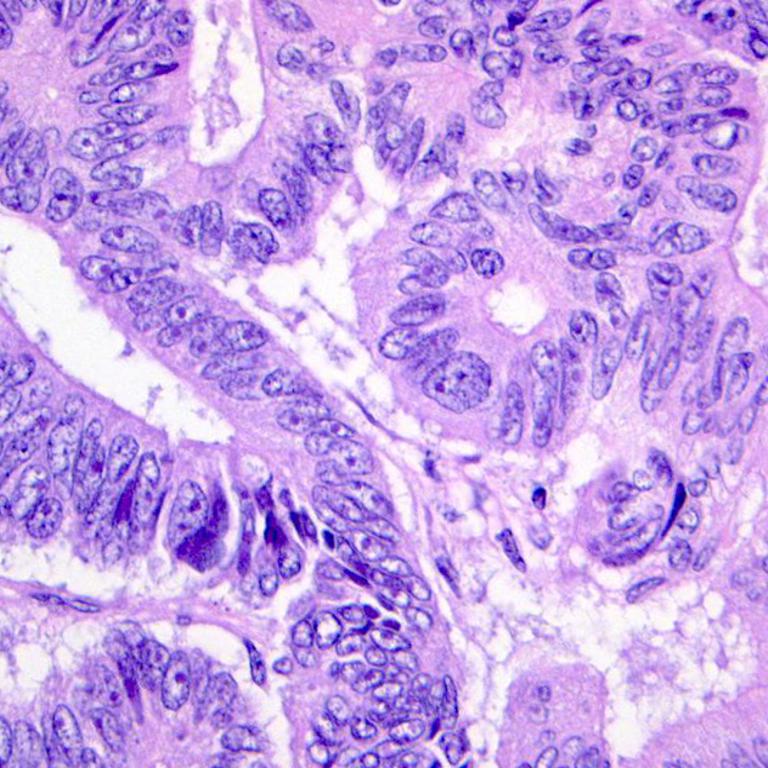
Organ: colon
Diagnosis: adenocarcinomas